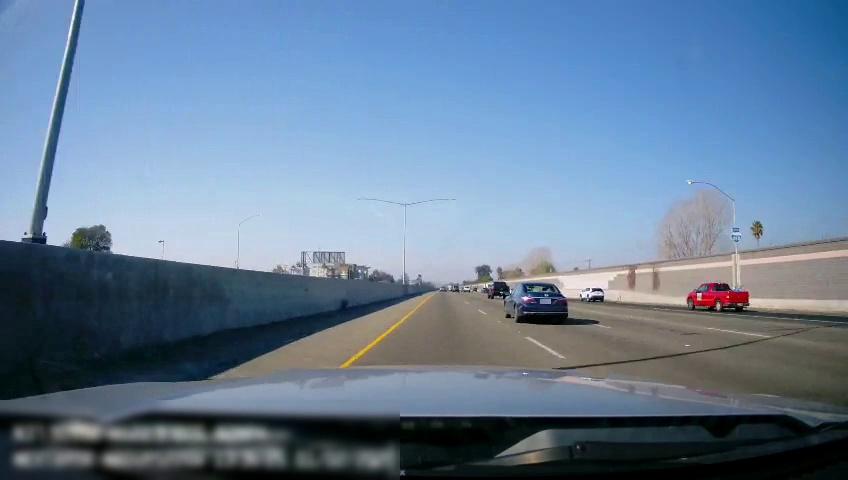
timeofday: Day
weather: Sunny
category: Drivable Space
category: Vehicles | Car
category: Vehicles | Truck
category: Vehicles | Truck
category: Vehicles | SUV
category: Lanes | Current Lane
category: Lanes | Current Lane
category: Lanes | Alternate Lane
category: Lanes | Alternate Lane
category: Lanes | Alternate Lane